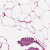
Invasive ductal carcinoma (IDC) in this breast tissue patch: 0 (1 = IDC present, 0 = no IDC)